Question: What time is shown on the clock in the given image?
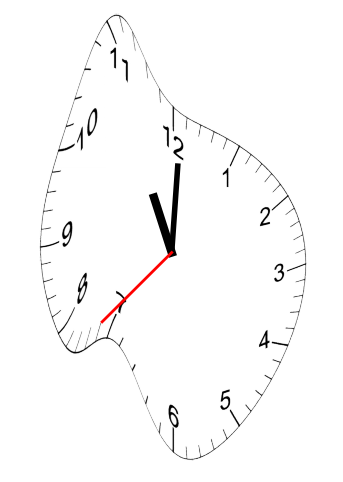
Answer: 11:00:37